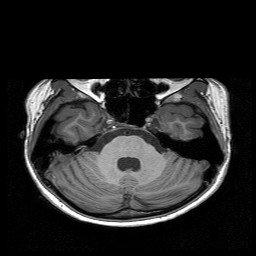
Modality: T1w
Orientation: coronal
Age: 26
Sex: female
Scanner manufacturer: siemens
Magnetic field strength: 3 T
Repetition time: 1.9 s
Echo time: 0.00226 s